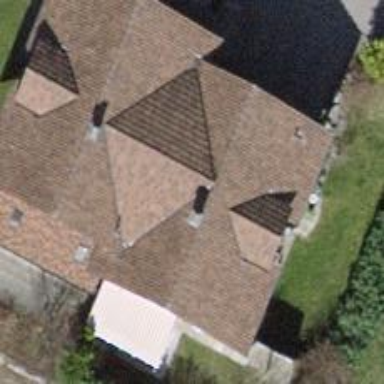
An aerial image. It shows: Semidetached house with gabled roof.